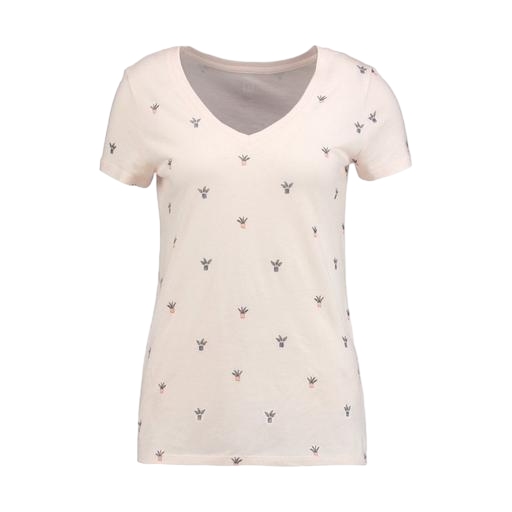
multicolor floral-print t-shirt only macy, pink women's light v-neck t-shirt, pink printed studded t-shirt only macy, white background